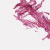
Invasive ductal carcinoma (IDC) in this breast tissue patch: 0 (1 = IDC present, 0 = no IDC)